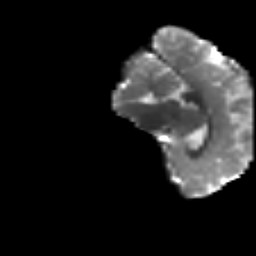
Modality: T2w
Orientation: sagittal
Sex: female
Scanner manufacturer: siemens
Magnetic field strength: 3 T
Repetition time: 5 s
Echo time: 0.071 s